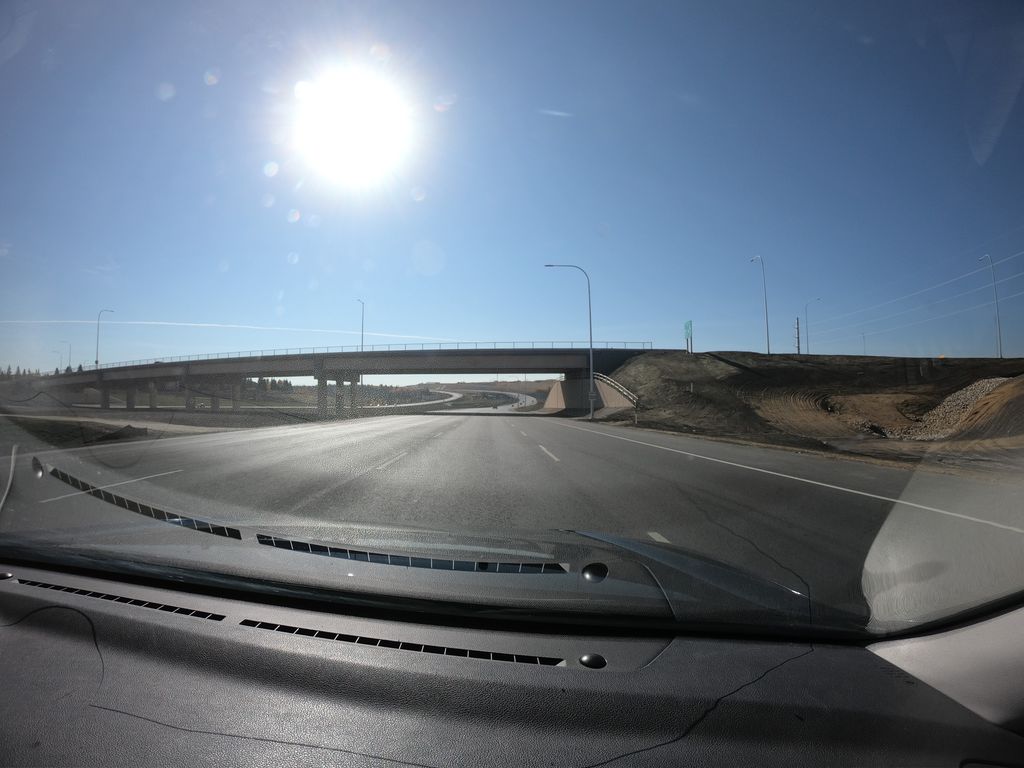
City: calgary